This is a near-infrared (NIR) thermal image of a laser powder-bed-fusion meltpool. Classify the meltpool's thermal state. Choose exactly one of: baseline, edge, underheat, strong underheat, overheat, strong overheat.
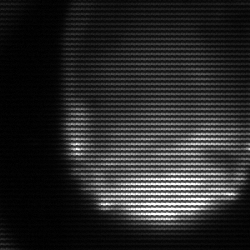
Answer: edge